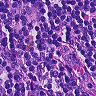
Metastatic tissue present: no